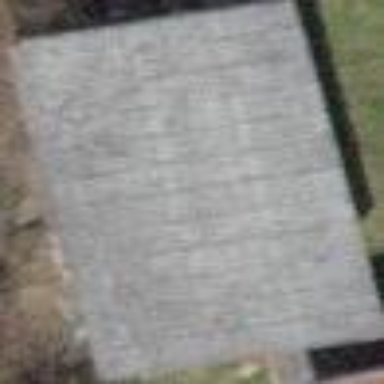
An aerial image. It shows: Shed building.